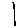
Label: fish